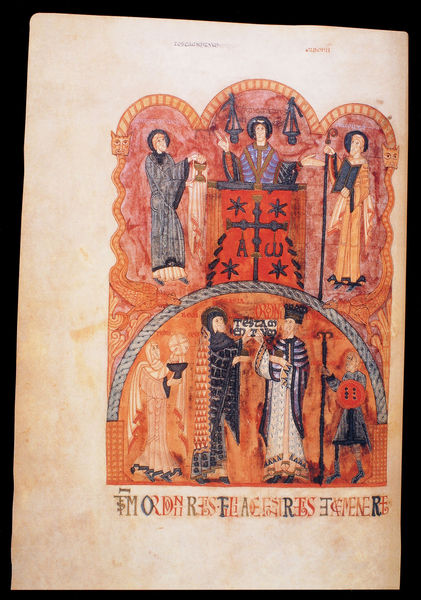
Titel: Liber Testamentorum
Institution: Oviedo, Kathedralarchiv
Schlagwörter: mann, vogel, frau, männer, rot, tuch, richter, schale, kelch, blatt, rund, engel, schrift, bogen, stab, rundbogen, bischof, lanze, katze, schild, seite, illustration, soldat, nonne, herrscher, buchseite, pergament, heiligenschein, christus, mittelalter, segnen, mönch, heilige, hirtenstab, drachen, drache, handschrift, heiligenscheine, buchmalerei, skriptorium, recht, omega, alpha, a, heilgie, aw, uw